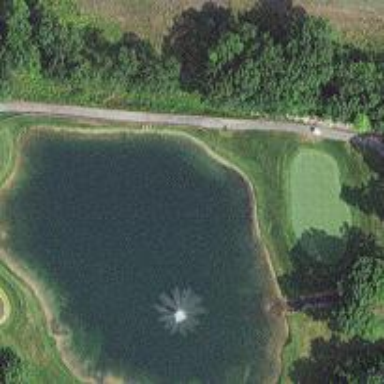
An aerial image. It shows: Scenic view of water hazard on golf course. The natural water feature adds beauty to the landscape.